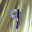
Label: 9